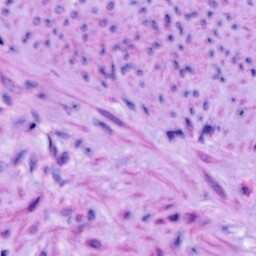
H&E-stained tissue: Cervix